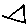
Label: triangle